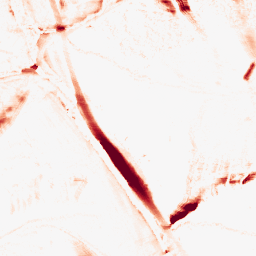
Category: morphological
Decomposition family: morphological_ellipse
Decomposition parameters: operation: opening
width: 10
height: 30
Upsampling method: bspline
Upsampling parameters: scale: 4
Upsampling scale: 4